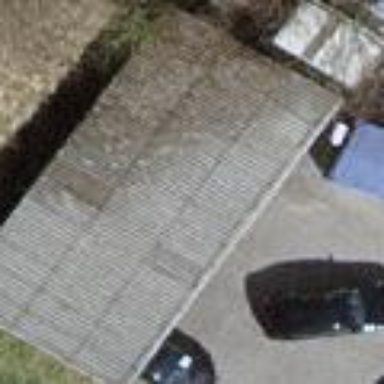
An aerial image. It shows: Garage.